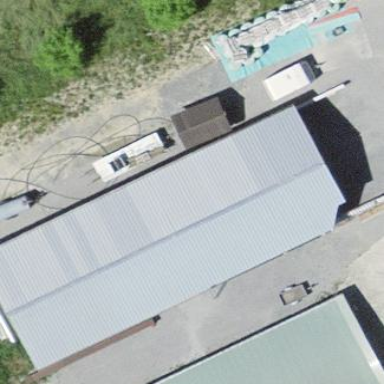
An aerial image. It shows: Sty building.